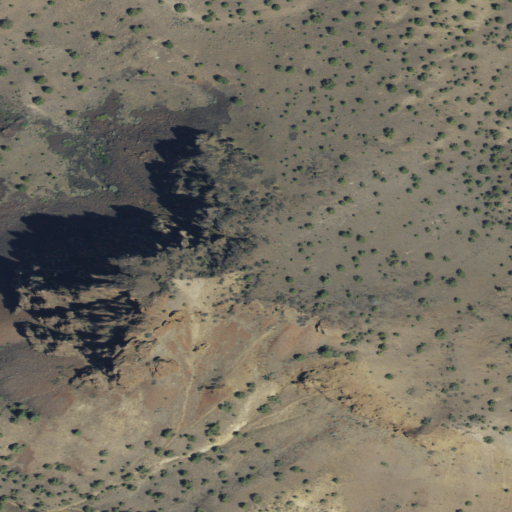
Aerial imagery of mountain in Oregon named Black Rock containing shrub, grassland, and evergreen forest